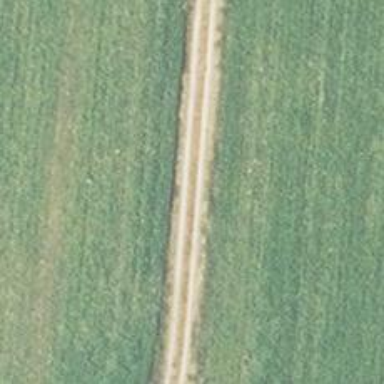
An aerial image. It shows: Track road with grade3 tracktype.